Interaction volume radius: 10 \u00c5
Interaction volume height: 45 \u00c5
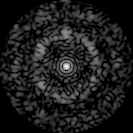
Disorder parameter: 0.7403